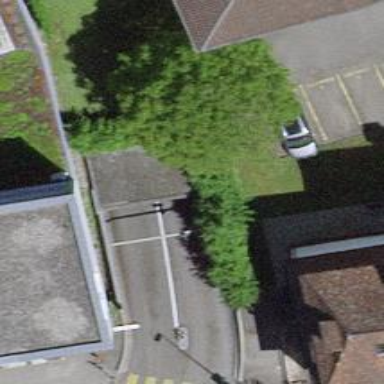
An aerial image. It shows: Parking entrance.